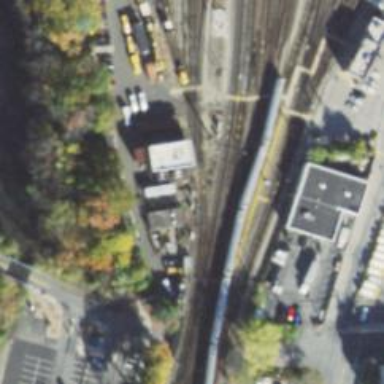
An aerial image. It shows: Electrified rail yard in service.